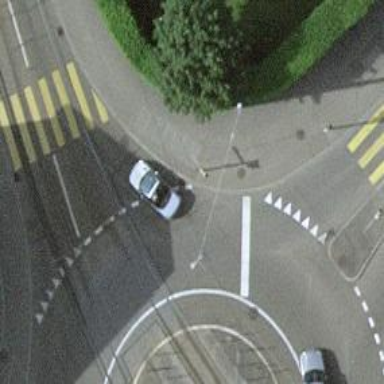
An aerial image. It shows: Road with traffic signals.